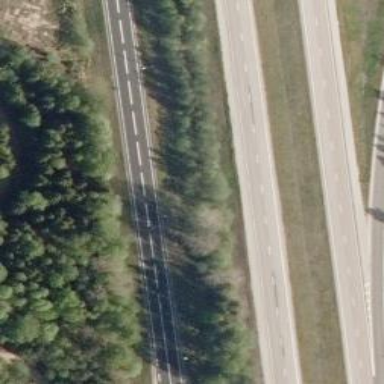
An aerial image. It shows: Secondary road with asphalt surface.